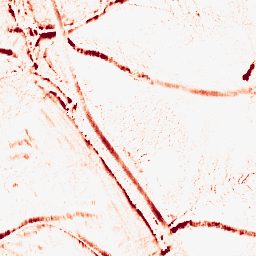
Category: morphological
Decomposition family: morphological_ellipse
Decomposition parameters: operation: opening
width: 10
height: 5
Upsampling method: sinc_hamming
Upsampling parameters: scale: 2
kernel_size: 4
Upsampling scale: 2